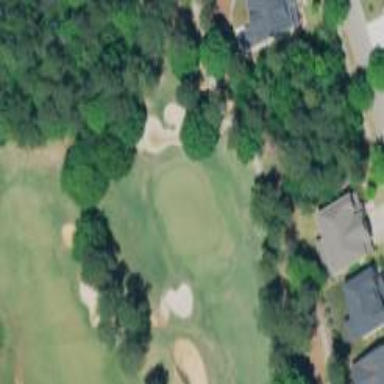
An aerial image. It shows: Golf hole.